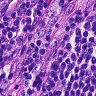
Metastatic tissue present: no